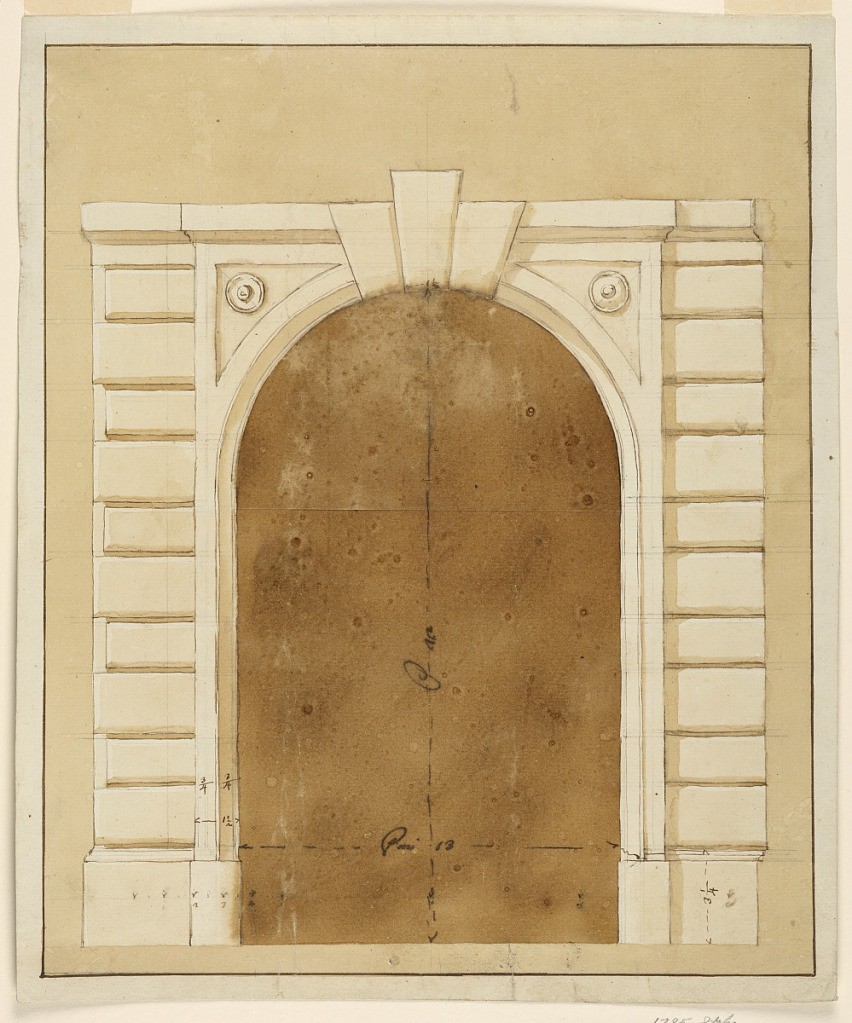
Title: Doorway with alternative suggestions
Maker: Giuseppe Barberi, Italian, 1746–1809
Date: ca. 1785
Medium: Pen and brown ink, brush and brown wash, graphite on blued-white laid paper, lined
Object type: Drawing
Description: A panel with molded arch projects slightly from rustic pilaster strips for which two alternative (?) designs are shown. Three keystones. Measurements indicated. Colored background, bordered by an ink line. Paper margins.